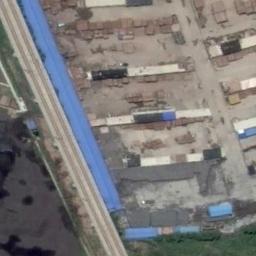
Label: industrial_area